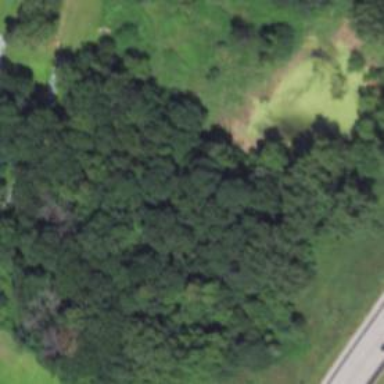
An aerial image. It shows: Pond surrounded by natural water.